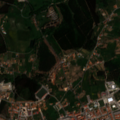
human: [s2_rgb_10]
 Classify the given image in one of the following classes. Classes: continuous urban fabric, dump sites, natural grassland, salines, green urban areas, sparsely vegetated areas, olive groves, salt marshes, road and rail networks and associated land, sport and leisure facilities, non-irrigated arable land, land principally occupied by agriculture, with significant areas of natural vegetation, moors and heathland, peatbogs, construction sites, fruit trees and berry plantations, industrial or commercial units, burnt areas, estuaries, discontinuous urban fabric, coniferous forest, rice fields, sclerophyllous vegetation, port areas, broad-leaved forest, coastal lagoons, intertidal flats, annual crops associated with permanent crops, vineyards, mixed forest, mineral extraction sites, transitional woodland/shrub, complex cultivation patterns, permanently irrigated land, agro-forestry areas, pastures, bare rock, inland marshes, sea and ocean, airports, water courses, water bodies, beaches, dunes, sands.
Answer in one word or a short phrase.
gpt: continuous urban fabric, discontinuous urban fabric, complex cultivation patterns, land principally occupied by agriculture, with significant areas of natural vegetation, mixed forest, transitional woodland/shrub